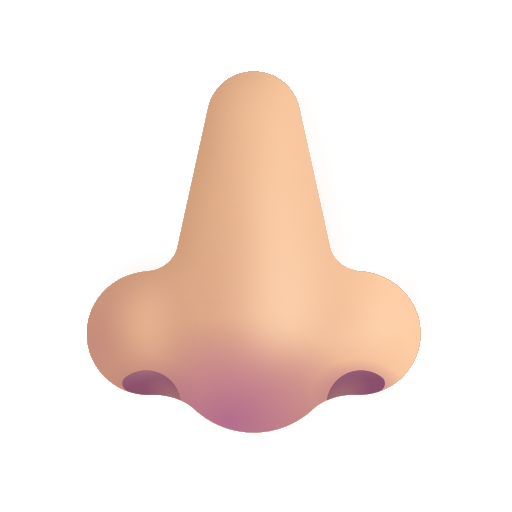
nose color  light